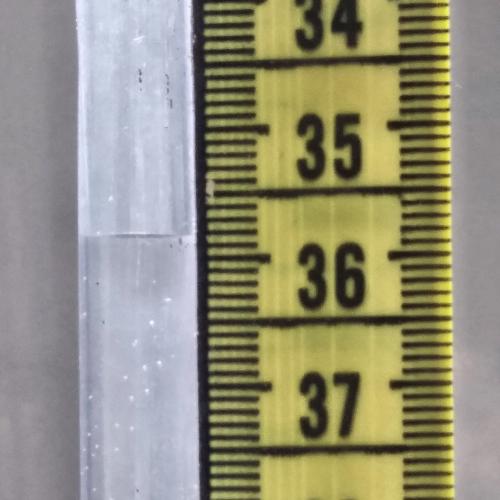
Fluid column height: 35.8 cm